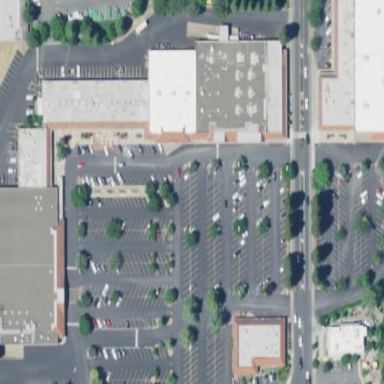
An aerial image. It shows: Retail area.